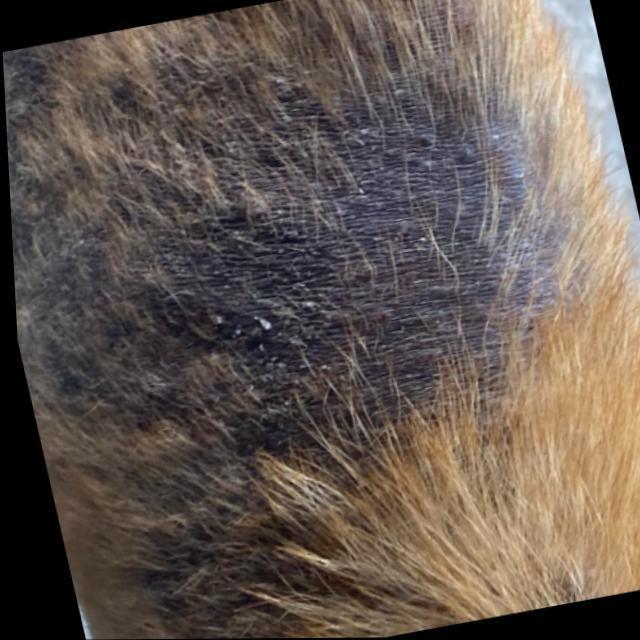
Canine demodicosis (Demodex mange) — caused by Demodex canis mites. Presents with alopecia, follicular papules, pustules, and comedones. Often localized on face and forelimbs.